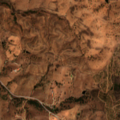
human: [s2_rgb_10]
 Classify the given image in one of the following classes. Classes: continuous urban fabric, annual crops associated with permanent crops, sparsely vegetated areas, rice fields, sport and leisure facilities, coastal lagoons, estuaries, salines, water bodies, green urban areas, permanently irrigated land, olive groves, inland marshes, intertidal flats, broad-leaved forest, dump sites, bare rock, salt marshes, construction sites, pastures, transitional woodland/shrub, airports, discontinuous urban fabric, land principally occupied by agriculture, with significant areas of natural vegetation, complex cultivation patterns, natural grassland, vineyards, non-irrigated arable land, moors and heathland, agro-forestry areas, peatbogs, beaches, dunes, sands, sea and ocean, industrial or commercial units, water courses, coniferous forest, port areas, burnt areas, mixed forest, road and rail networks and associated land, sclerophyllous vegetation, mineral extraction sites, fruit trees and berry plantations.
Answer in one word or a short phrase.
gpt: land principally occupied by agriculture, with significant areas of natural vegetation, agro-forestry areas, transitional woodland/shrub